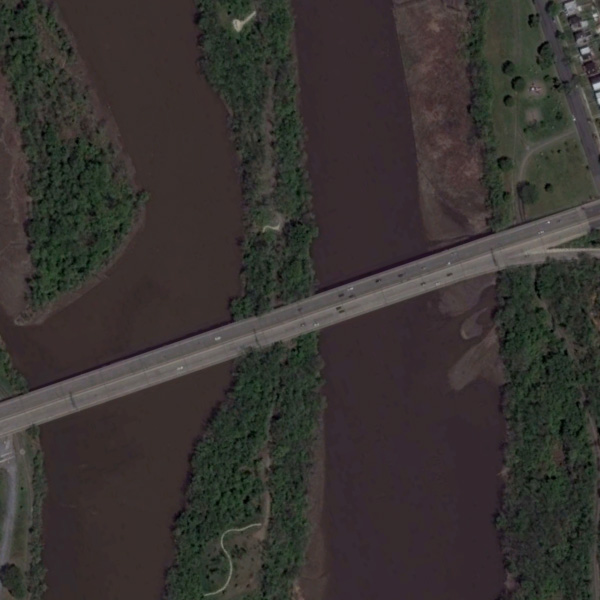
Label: Bridge